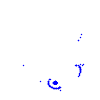
Particle: pion